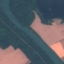
Land use / land cover: River